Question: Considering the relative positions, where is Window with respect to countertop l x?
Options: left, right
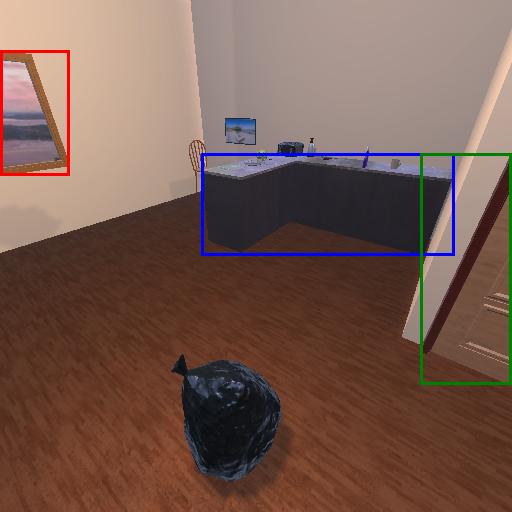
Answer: left